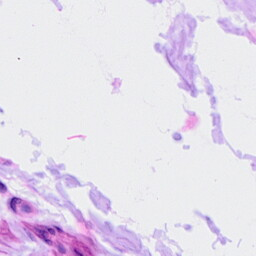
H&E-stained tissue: Ovarian